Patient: sex M, age 46
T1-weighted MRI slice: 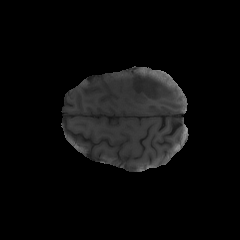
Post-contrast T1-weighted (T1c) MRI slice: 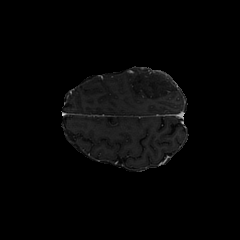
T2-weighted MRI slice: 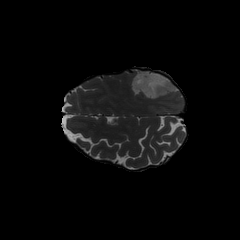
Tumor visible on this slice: yes
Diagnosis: Astrocytoma, IDH-mutant
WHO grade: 3